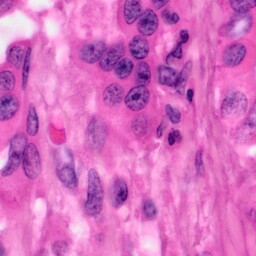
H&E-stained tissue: Pancreatic